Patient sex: M
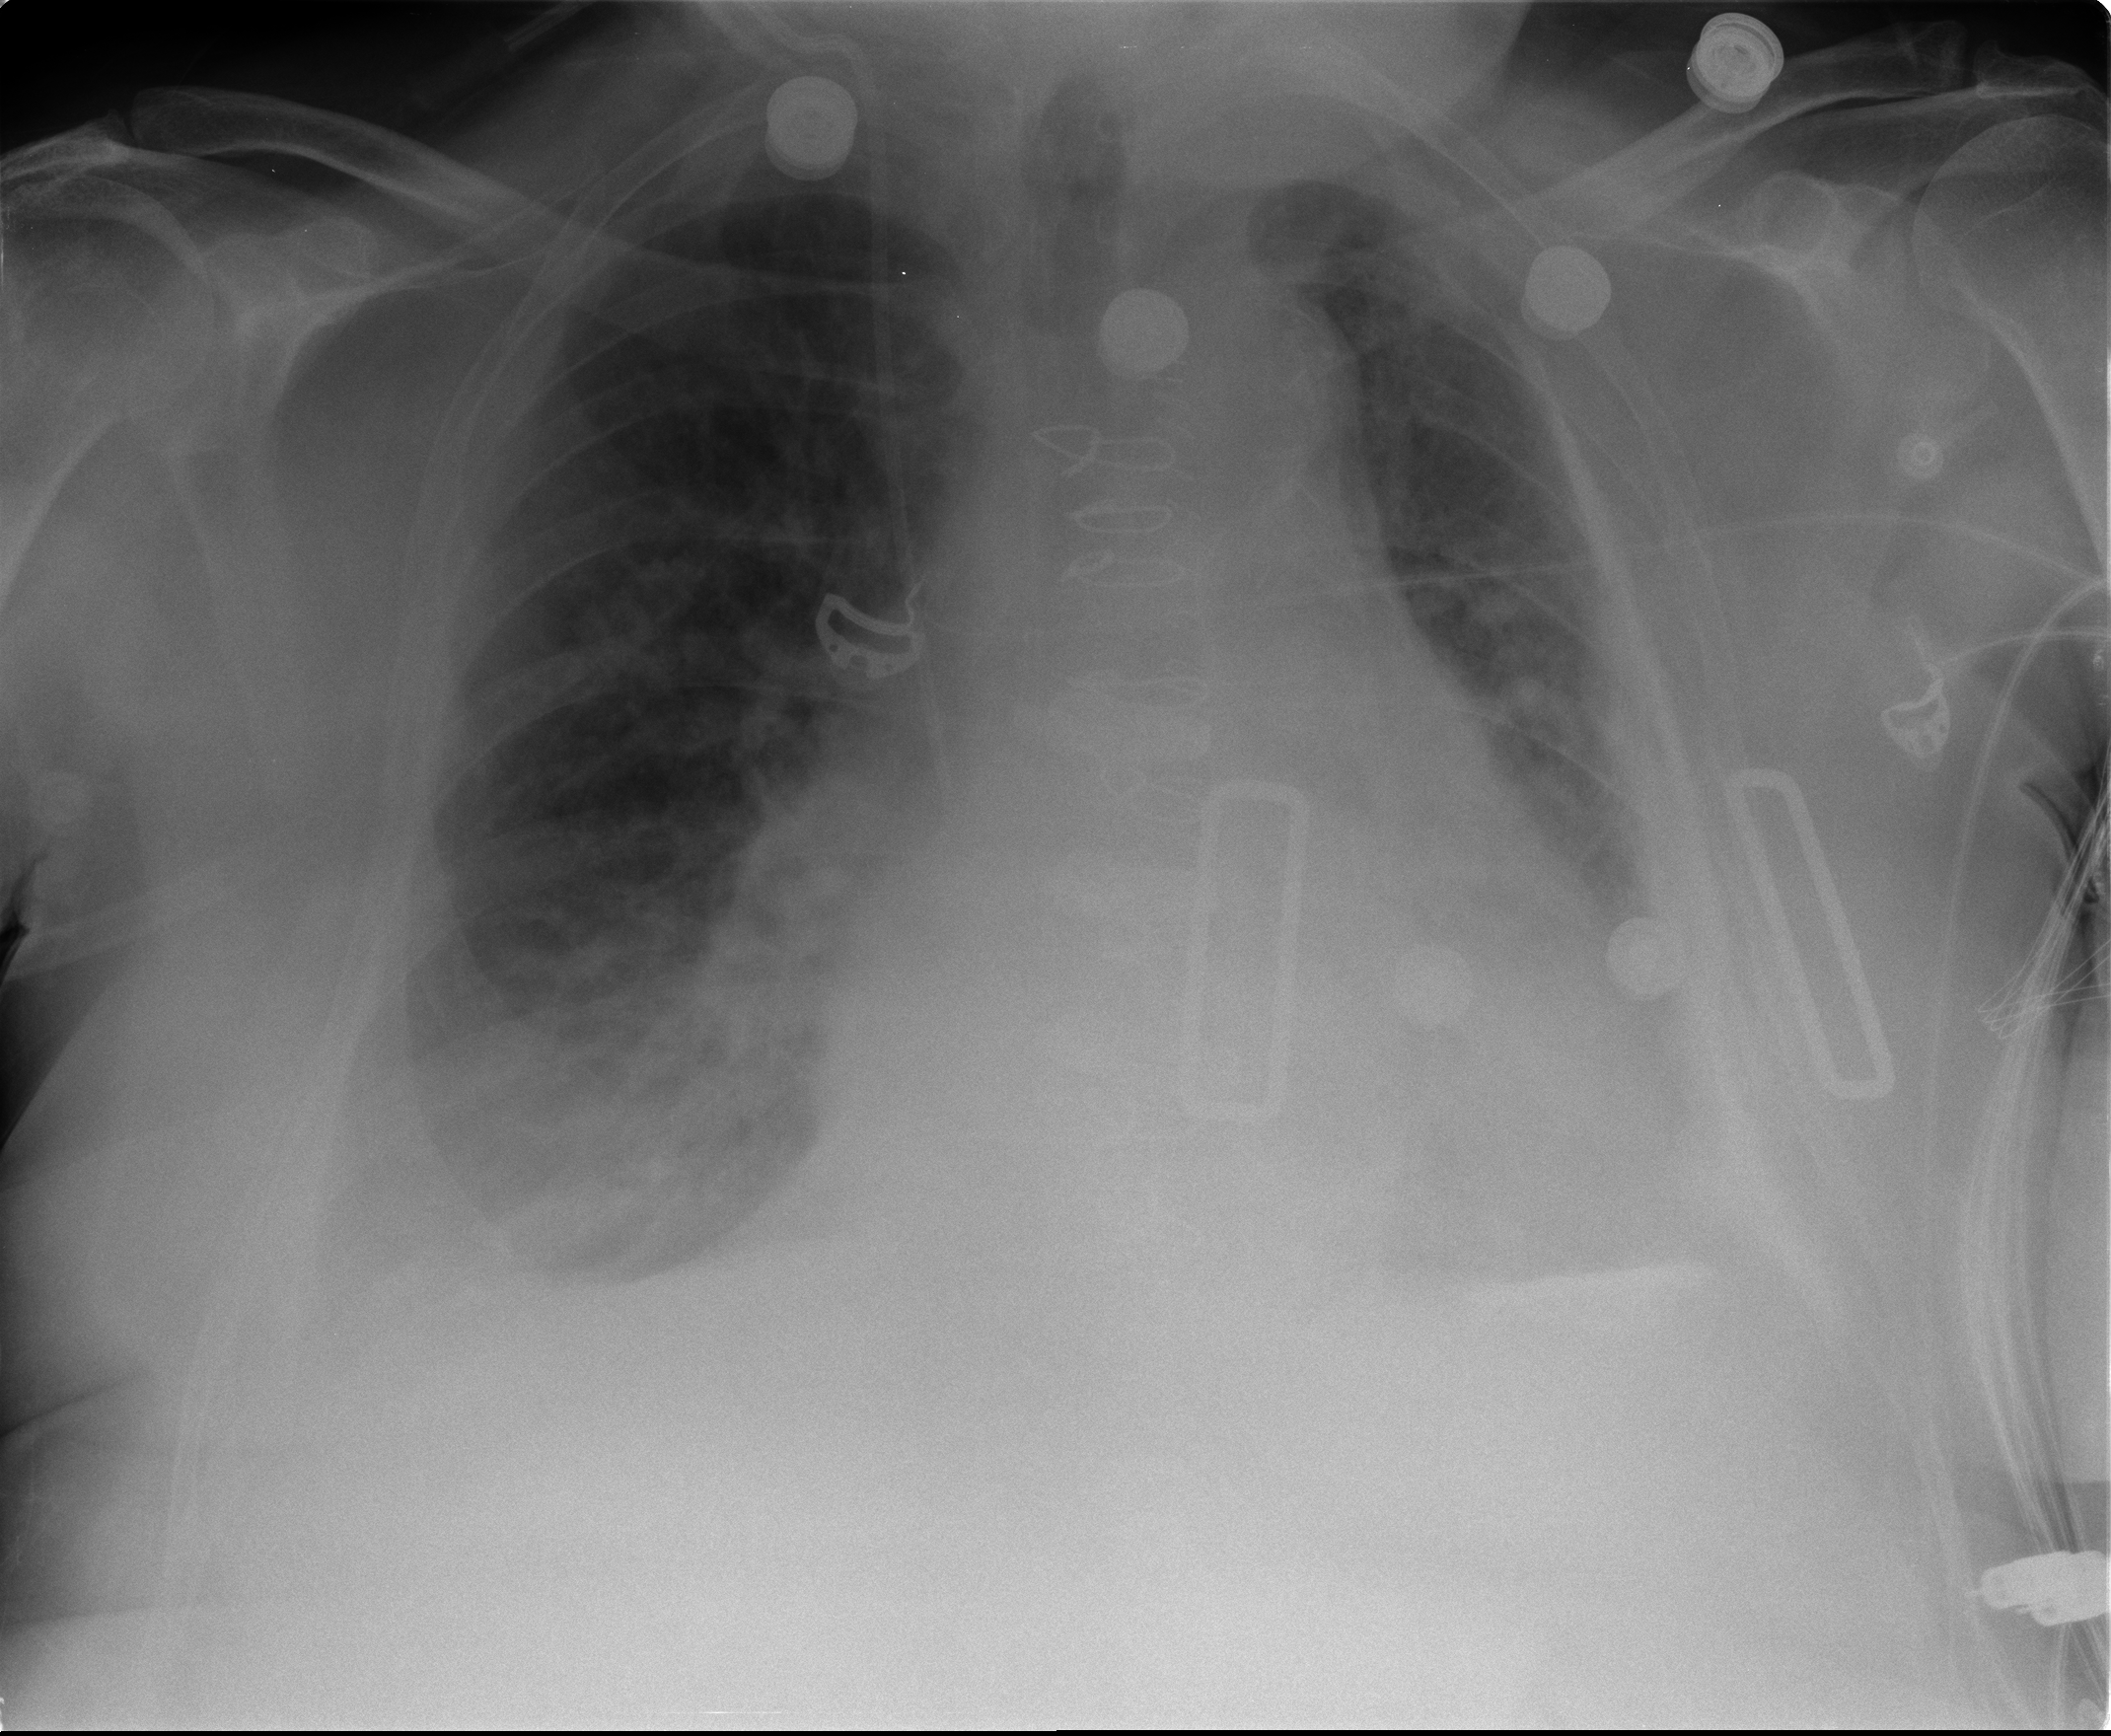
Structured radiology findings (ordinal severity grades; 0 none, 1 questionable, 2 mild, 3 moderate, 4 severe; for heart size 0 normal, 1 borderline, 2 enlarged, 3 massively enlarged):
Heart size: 2
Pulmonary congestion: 2
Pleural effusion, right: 3
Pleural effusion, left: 2
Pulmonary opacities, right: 2
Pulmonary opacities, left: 2
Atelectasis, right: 2
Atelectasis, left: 2